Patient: sex M, age 65
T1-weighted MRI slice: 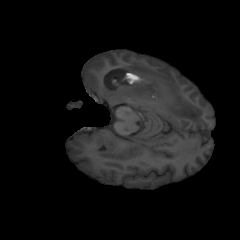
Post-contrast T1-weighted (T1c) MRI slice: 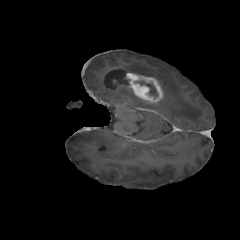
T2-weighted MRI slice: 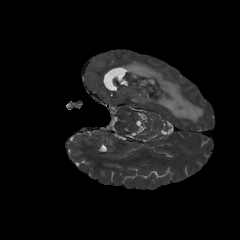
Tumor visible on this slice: yes
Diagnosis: Glioblastoma, IDH-wildtype
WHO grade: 4